Interaction volume radius: 10 \u00c5
Interaction volume height: 15 \u00c5
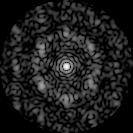
Disorder parameter: 0.6778